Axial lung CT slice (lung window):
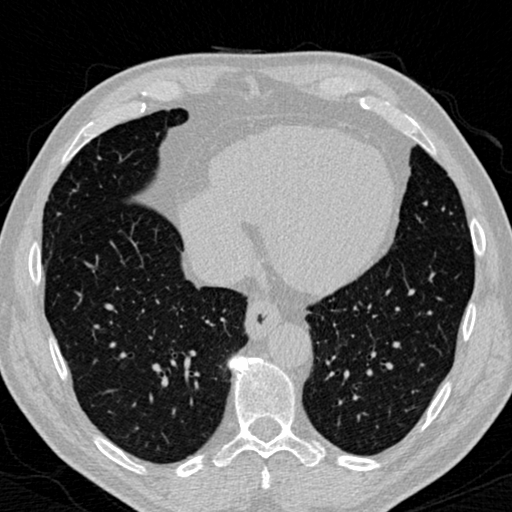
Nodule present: no